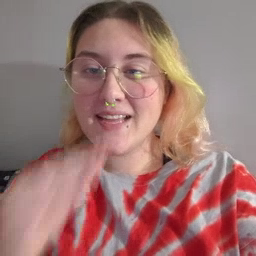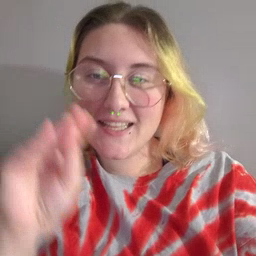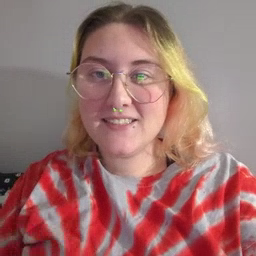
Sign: kiss